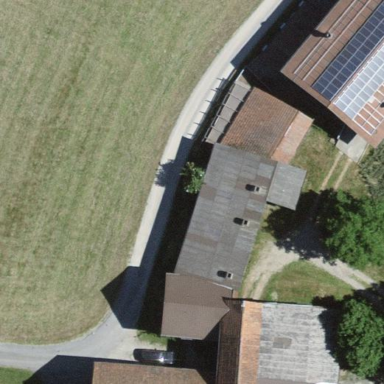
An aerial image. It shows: Sty building.